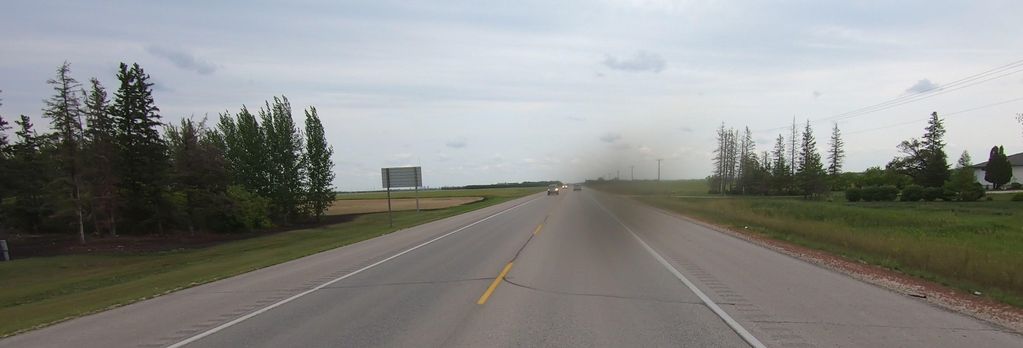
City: winnipeg